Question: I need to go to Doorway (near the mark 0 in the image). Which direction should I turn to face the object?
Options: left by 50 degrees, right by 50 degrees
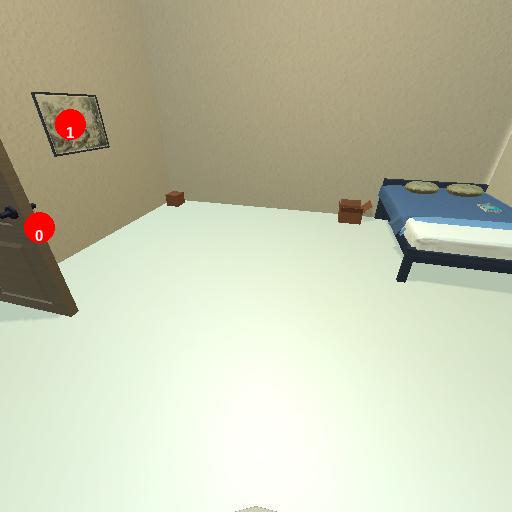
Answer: left by 50 degrees